Question: I try to represent spherical coordinates azimuth and elevation in degrees in a polar plot. I have a set of values to test for 0, 90, 180 and 270 degrees, and it is clearly seen that they are not plotted at the azimuth value they should.
Code:
'''
from matplotlib.pyplot import rc, grid, figure, plot, rcParams, savefig
def generate_satellite_plot(observer_lat, observer_lon):
rc('grid', color='#316931', linewidth=1, linestyle='-')
rc('xtick', labelsize=15)
rc('ytick', labelsize=15)
# force square figure and square axes looks better for polar, IMO
width, height = rcParams['figure.figsize']
size = min(width, height)
# make a square figure
fig = figure(figsize=(size, size))
ax = fig.add_axes([0.1, 0.1, 0.8, 0.8], polar=True, axisbg='#d5de9c')
ax.set_theta_zero_location('N')
ax.set_theta_direction(-1)
sat_positions = [[1, 30, 0], [2, 60, 90], [3, 30, 180], [4, 50, 270]]
for (PRN, E, Az) in sat_positions:
ax.annotate(str(PRN),
xy=(Az, 90-E), # theta, radius
bbox=dict(boxstyle="round", fc = 'green', alpha = 0.5),
horizontalalignment='center',
verticalalignment='bottom')
ax.set_yticks(range(0, 90, 10)) # Define the yticks
yLabel = ['90', '', '', '60', '', '', '30', '', '', '']
ax.set_yticklabels(yLabel)
grid(True)
savefig('foo.png')
'''
And this is the result, clearly imprecise:

I have changed the axis so they start at 0 degrees and then go clockwise, and the radius represents the elevation (from 90o at the circle center, until 0o at the border).
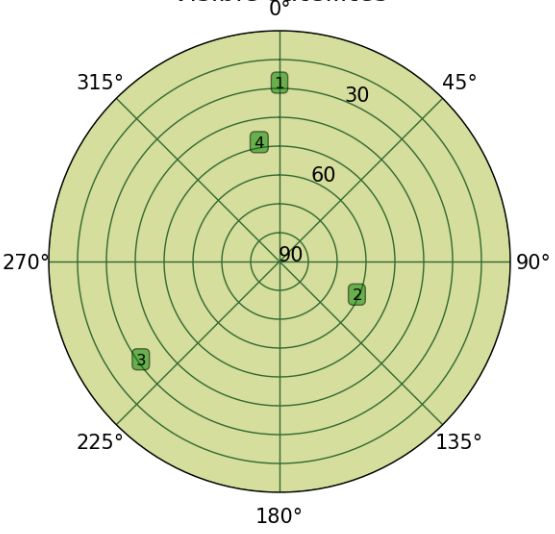
Answer: Late, but:
Code:
'''
from matplotlib.pyplot import rc, grid, figure, plot, rcParams, savefig
from math import radians
def generate_satellite_plot(observer_lat, observer_lon):
rc('grid', color='#316931', linewidth=1, linestyle='-')
rc('xtick', labelsize=15)
rc('ytick', labelsize=15)
# force square figure and square axes looks better for polar, IMO
width, height = rcParams['figure.figsize']
size = min(width, height)
# make a square figure
fig = figure(figsize=(size, size))
ax = fig.add_axes([0.1, 0.1, 0.8, 0.8], polar=True, axisbg='#d5de9c')
ax.set_theta_zero_location('N')
ax.set_theta_direction(-1)
sat_positions = [[1, 30, 0], [2, 60, 90], [3, 30, 180], [4, 50, 270]]
for (PRN, E, Az) in sat_positions:
ax.annotate(str(PRN),
xy=(radians(Az), 90-E), # theta, radius
bbox=dict(boxstyle="round", fc = 'green', alpha = 0.5),
horizontalalignment='center',
verticalalignment='center')
ax.set_yticks(range(0, 90+10, 10)) # Define the yticks
yLabel = ['90', '', '', '60', '', '', '30', '', '', '']
ax.set_yticklabels(yLabel)
grid(True)
savefig('foo.png')
'''
Result: